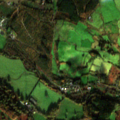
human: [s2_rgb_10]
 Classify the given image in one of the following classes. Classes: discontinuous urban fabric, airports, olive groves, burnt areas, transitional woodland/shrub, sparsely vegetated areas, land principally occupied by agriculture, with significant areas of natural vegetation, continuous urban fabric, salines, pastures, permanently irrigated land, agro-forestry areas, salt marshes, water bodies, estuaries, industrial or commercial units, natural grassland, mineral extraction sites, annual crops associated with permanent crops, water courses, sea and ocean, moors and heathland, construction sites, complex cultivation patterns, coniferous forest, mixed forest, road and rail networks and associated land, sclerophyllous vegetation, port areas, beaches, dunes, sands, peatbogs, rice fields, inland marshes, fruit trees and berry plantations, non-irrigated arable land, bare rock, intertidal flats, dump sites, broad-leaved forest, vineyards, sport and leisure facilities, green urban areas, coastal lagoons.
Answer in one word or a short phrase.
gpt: pastures, land principally occupied by agriculture, with significant areas of natural vegetation, broad-leaved forest, coniferous forest, moors and heathland, transitional woodland/shrub